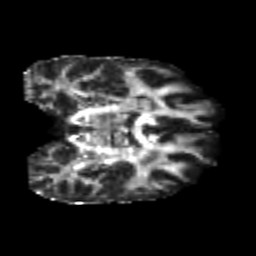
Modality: FA
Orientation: coronal
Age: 20
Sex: male
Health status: healthy
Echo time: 0.074 s